Question: I'm trying to create a Mega Menu using PHP and I'm having a problem getting the structure to output correctly. I've hard-coded the Mega Menu to test everything and it works fine, but obviously I need PHP to create it for me.
I have an example with the Mega Menu hard-coded so everyone can see what I'm trying to create:
<URL>
'''
<div id="wrapper">
<ul class="mega-menu">
<li class="mega-menu-drop">
<a href="#">Firearms</a>
<div class="mega-menu-content">
<div class="column">
<h4>Rifles</h4>
<ul>
<li><a href="#">One</a></li>
<li><a href="#">Two</a></li>
<li><a href="#">Three</a></li>
<li><a href="#">Four</a></li>
<li><a href="#">Five</a></li>
</ul>
</div>
<div class="column">
<h4>Handguns</h4>
<ul>
<li><a href="#">One</a></li>
<li><a href="#">Two</a></li>
<li><a href="#">Three</a></li>
<li><a href="#">Four</a></li>
<li><a href="#">Five</a></li>
</ul>
</div>
<div class="column">
<h4>Shotguns</h4>
<ul>
<li><a href="#">One</a></li>
<li><a href="#">Two</a></li>
<li><a href="#">Three</a></li>
<li><a href="#">Four</a></li>
<li><a href="#">Five</a></li>
</ul>
</div>
</div>
</li>
<li class="mega-menu-drop">
<a href="#">Archery</a>
<div class="mega-menu-content">
<div class="column">
<h4>Bows</h4>
<ul>
<li><a href="#">One</a></li>
<li><a href="#">Two</a></li>
<li><a href="#">Three</a></li>
<li><a href="#">Four</a></li>
<li><a href="#">Five</a></li>
</ul>
</div>
<div class="column">
<h4>Arrows</h4>
<ul>
<li><a href="#">One</a></li>
<li><a href="#">Two</a></li>
<li><a href="#">Three</a></li>
<li><a href="#">Four</a></li>
<li><a href="#">Five</a></li>
</ul>
</div>
</div>
</li>
</ul>
</div>
'''
(very messed up. be warned, lol)
'''
<div id="wrapper">
<ul class="mega-menu">
<li class="mega-menu-drop">
<a href="#">archery</a>
<div class="mega-menu-content">
<div class="column">
<h4>compound</h4>
<ul>
<h4>bows</h4>
<ul>
</div>
</li>
<li class="mega-menu-drop">
<a href="#">firearms</a>
<div class="mega-menu-content">
<div class="column">
<h4>rifle ammunition</h4>
<ul>
<h4>ammunition</h4>
<ul>
</div>
</li>
</ul>
</div>
'''
'''
$json = json_decode($category->buildDepartments(NULL),true);
function buildDepartments($array,$parent)
{
$html = '';
foreach($array as $category)
{
if($category['parent'] == $parent)
{
if($category['parent'] == NULL)
{
$html .= '<li class="mega-menu-drop">' . "
";
$html .= '<a href="#">'.$category['category_name'].'</a>' . "
";
$html .= '<div class="mega-menu-content">' . "
";
$html .= '<div class="column">' . "
";
$html .= buildDepartments($array,$category['category_id']);
$html .= '</div>' . "
";
$html .= '</li>' . "
";
}
else
{
$html .= buildDepartments($array,$category['category_id']);
$html .= '<h4>'.$category['category_name'].'</h4>' . "
";
$html .= '<ul>' . "
";
}
}
}
return $html;
}
print(buildDepartments($json,NULL));
'''

Building off what icktoofay suggested, I cannot seem to figure out the 'foreach()' loops. The problem I'm getting is I get the department name inside the mega menu when I should see category and sub categories. I think the problem is I need to perform a loop with a specific parent id in order to get all the children, but I'm not really sure if that's the problem. Here's the code:
'''
<div id="wrapper">
<ul class="mega-menu">
<?php $json = json_decode($category->buildDepartments(NULL)); ?>
<?php foreach($json as $category): ?>
<li class="mega-menu-drop">
<a href="#"><?php if($category->parent === NULL){echo $category->category_name;} ?></a>
<div class="mega-menu-content">
<?php foreach($category as $subcategory): ?>
<div class="column">
<?php if($category->category_id === $category->parent){echo '<h4>' . $category->category_name . '</h4>';}?>
<ul>
<?php foreach($category as $subcategory)
{
echo '<li>' . $category->category_name . '</li>';
}
?>
</ul>
</div>
<?php endforeach; ?>
</div>
</li>
<?php endforeach; ?>
</ul>
</div>
'''
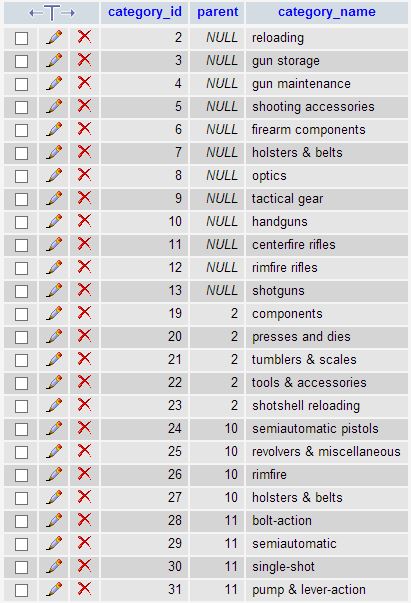
Answer: Since it's a fixed depth and the format for each level is different, recursion may not be appropriate. Additionally, putting everything in strings is inelegant. Instead, you may want to try weaving the HTML and loops together like this:
'''
<div id="wrapper">
<ul class="mega-menu">
<?php foreach($categories as $category): ?>
<li class="mega-menu-drop">
<a href="#"><?php echo $category->name; ?></a>
<div class="mega-menu-content">
<?php foreach($category->subcategories as $subcategory): ?>
<!-- and so on -->
<?php endforeach; ?>
</div>
</li>
<?php endforeach; ?>
</ul>
</div>
'''
---
The code I've used here assumes you've already got it from a sort-of-flat-array to a tree-like structure. For example, if we've got a 'Category' class:
'''
class Category {
public $id;
public $parentID;
public $name;
public $parent;
public $subcategories;
public function __construct($id, $parentID, $name) {
$this->id = $id;
$this->parentID = $parentID;
$this->name = $name;
$this->parent = null; // will be filled in later
$this->subcategories = array(); // will be filled in later
}
}
'''
And an array of associative arrays like you might get from a database call (which we'll call '$flatCategories'), we can build a bunch of not-yet-connected 'Category' instances like this:
'''
$categories = array();
foreach($flatCategories as $flatCategory) {
$categories[$flatCategory['id']] =
new Category($flatCategory['category_id'],
$flatCategory['parent'],
$flatCategory['category_name']);
}
'''
Then we can connect them all up into a hierarchal structure:
'''
foreach($categories as $category) {
if($category->parentID !== null) {
$category->parent = $categories[$category->parentID];
$category->parent->subcategories[] = $category;
}
}
'''
Now they're all linked up and we only care about keeping references to the roots:
'''
$roots = array();
// This could, of course, be merged into the last loop,
// but I didn't for clarity.
foreach($categories as $category) {
if($category->parentID === null) {
$roots[] = $category;
}
}
'''
Now '$roots' contains all the root categories, and it's fairly simple to traverse. In my example at the top, I was assuming '$categories' had something similar to '$roots' in it.